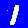
Digit: 1